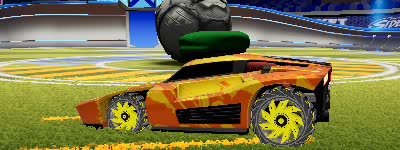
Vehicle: breakout